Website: macys
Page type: billing-address
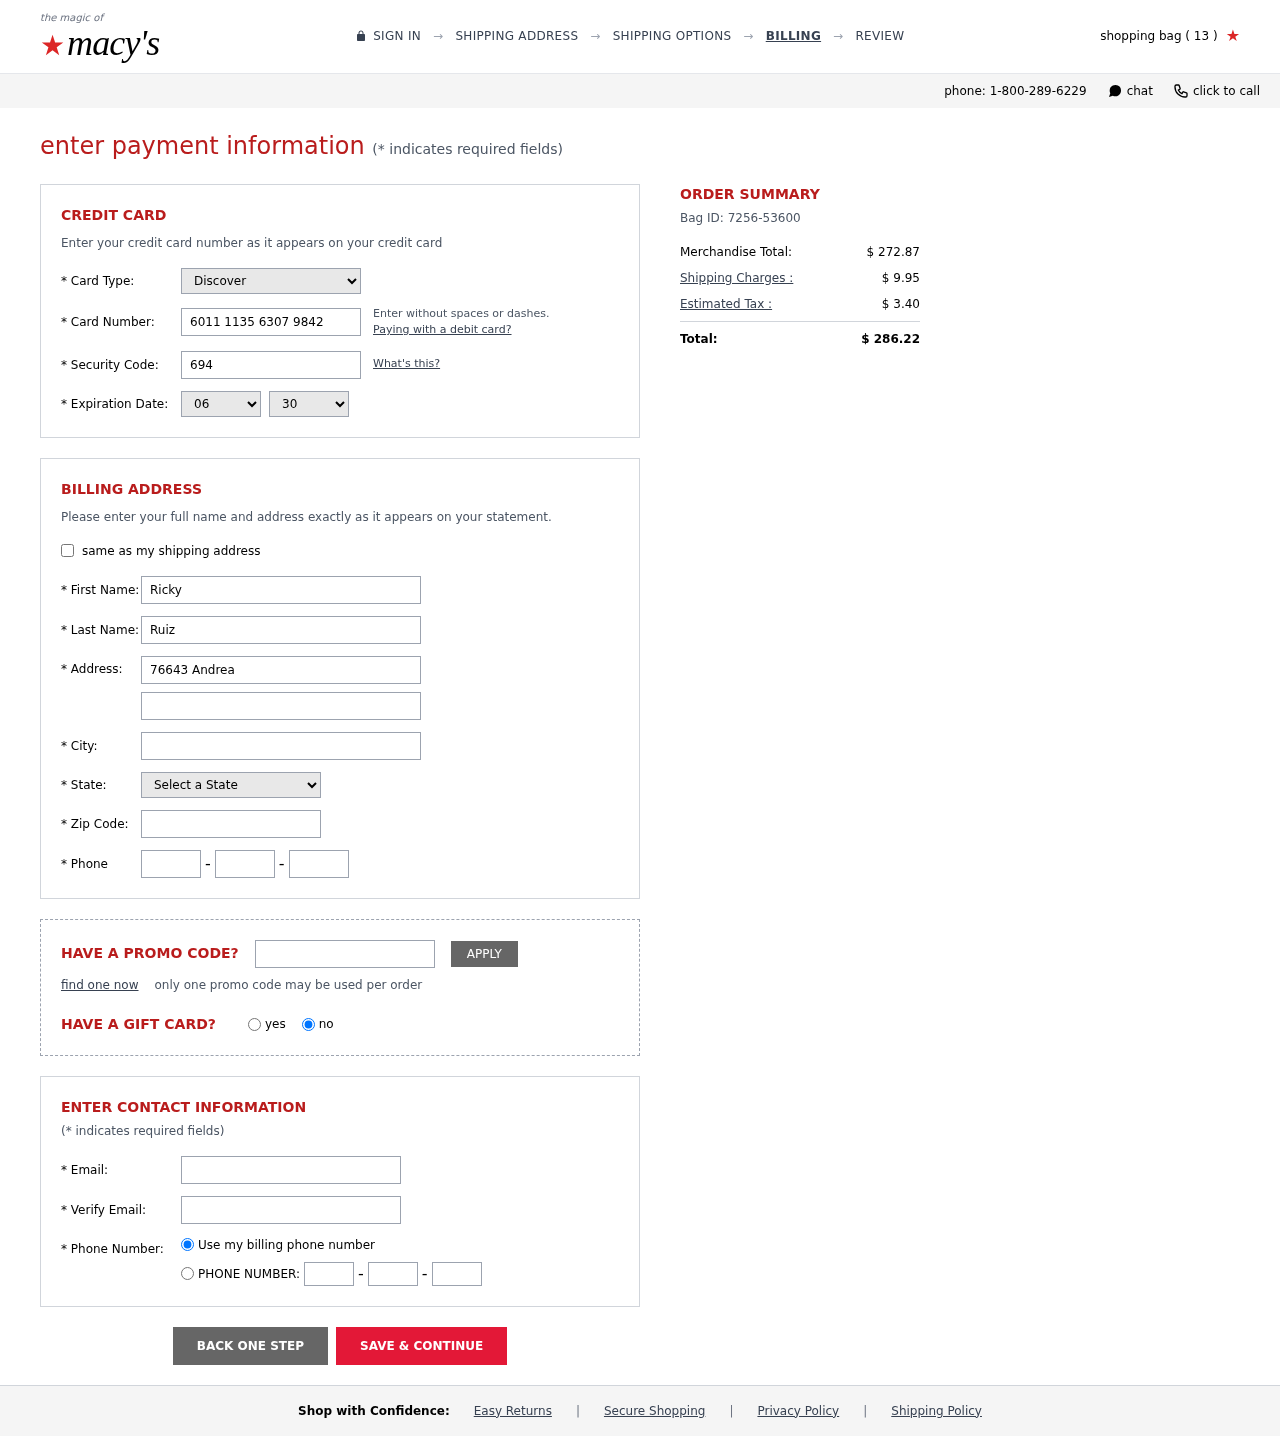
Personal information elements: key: PII_CARD_CVV
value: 694
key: PII_CARD_EXPIRY_MONTH
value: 06
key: PII_CARD_EXPIRY_YEAR
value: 30
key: PII_CARD_NUMBER
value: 6011 1135 6307 9842
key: PII_CARD_TYPE
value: Discover
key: PII_CITY
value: North Lindsay
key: PII_EMAIL
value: ricky.ruiz@yahoo.com
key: PII_FIRSTNAME
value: Ricky
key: PII_LASTNAME
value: Ruiz
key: PII_PHONE_AREA
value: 975
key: PII_PHONE_PREFIX
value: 985
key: PII_PHONE_SUFFIX
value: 8828
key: PII_POSTCODE
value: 52598
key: PII_STATE_ABBR
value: HI
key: PII_STREET
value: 76643 Andrea Prairie Apt. 213
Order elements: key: ORDER_NUM_ITEMS
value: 13
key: ORDER_ID
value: Bag ID: 7256-53600
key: ORDER_SUBTOTAL
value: $ 272.87
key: ORDER_SHIPPING_COST
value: $ 9.95
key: ORDER_TAX
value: $ 3.40
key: ORDER_TOTAL
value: $ 286.22